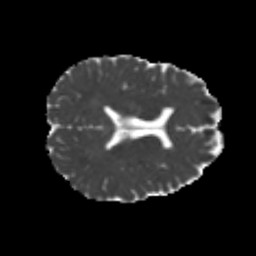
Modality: MD
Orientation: axial
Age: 22
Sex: male
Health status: healthy
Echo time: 0.074 s